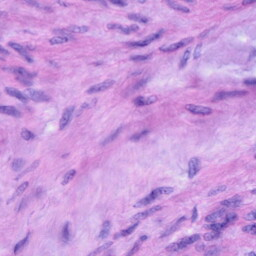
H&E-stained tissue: Cervix